Interaction volume radius: 5 \u00c5
Interaction volume height: 15 \u00c5
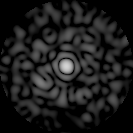
Disorder parameter: 0.79